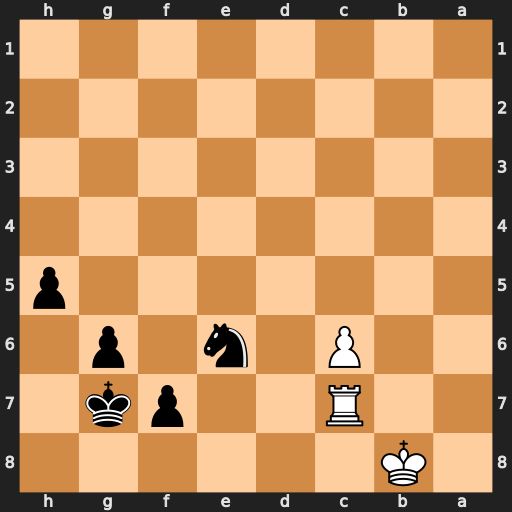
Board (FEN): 1K6/2R2pk1/2P1n1p1/7p/8/8/8/8
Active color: b
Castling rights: -
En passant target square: -
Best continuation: Nxc7 Kxc7 h4 Kb8 h3 c7 h2 c8=Q h1=Q